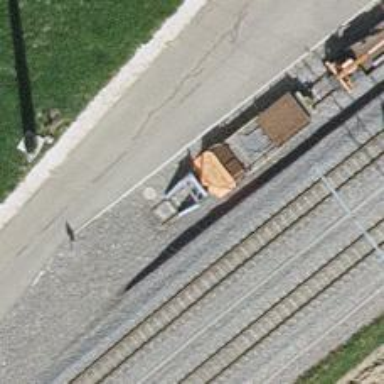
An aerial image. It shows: Railway buffer stop.